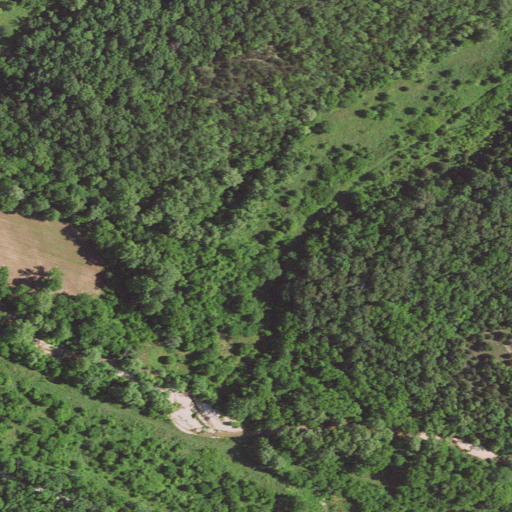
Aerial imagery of valley in Missouri named Ledbetter Hollow containing deciduous forest, mixed forest, pasture, open development, and grassland